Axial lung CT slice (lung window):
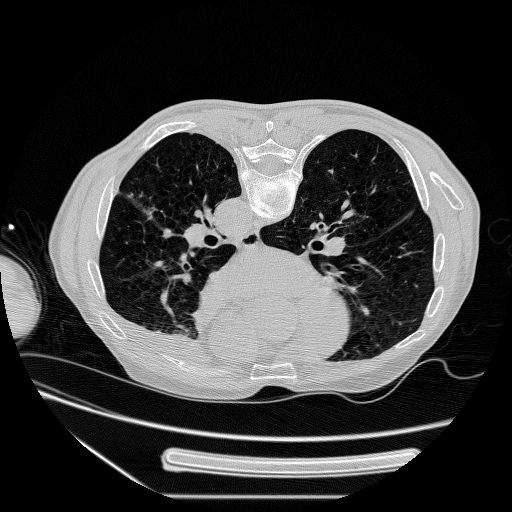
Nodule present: no